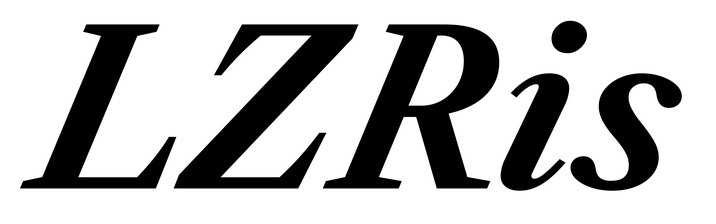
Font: LibreCaslonText-Italic_Bold_Italic